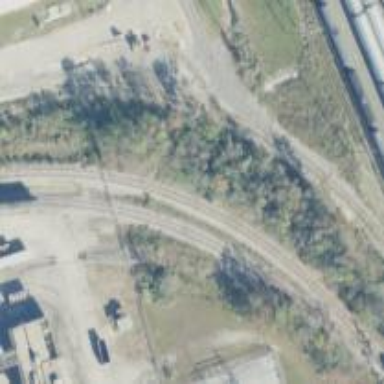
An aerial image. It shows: Railway spur service.